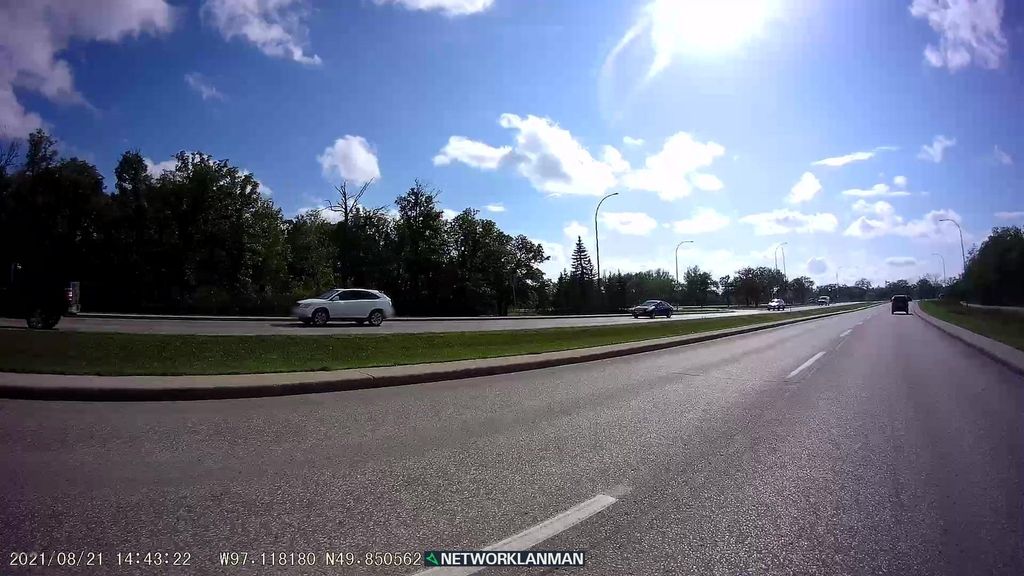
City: winnipeg